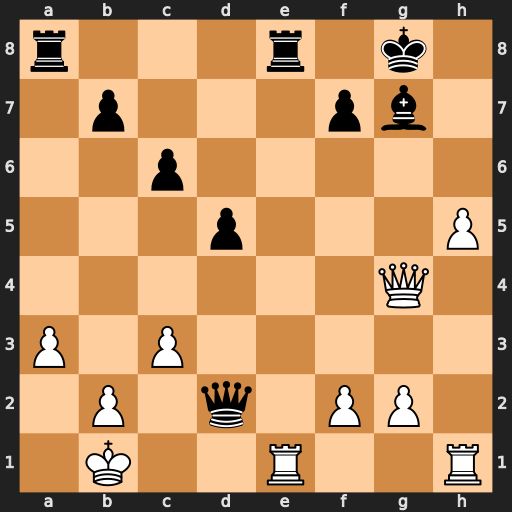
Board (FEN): r3r1k1/1p3pb1/2p5/3p3P/6Q1/P1P5/1P1q1PP1/1K2R2R
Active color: w
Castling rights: -
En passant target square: -
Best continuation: Rxe8+ Rxe8 h6